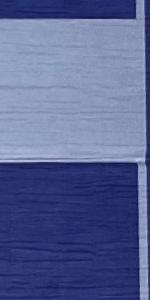
Label: Empty